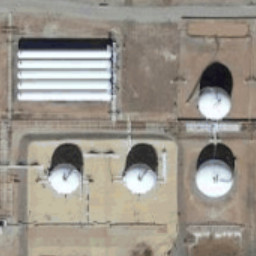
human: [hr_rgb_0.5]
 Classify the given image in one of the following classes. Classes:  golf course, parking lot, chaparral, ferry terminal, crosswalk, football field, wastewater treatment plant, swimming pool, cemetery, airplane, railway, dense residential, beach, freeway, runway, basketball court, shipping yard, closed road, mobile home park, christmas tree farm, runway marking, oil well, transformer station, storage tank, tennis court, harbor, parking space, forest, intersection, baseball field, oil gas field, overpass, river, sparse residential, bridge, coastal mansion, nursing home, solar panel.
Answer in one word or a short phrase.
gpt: storage tank